Question: When I plot the survfit plot of data with two different censoring events, the overall plot (s0) doesnt start at time = 0, pstate = 100%, but jumps to 100% when the first cencoring event occurs.

Here you can see in an example, where the jump occurs at time 1, that is the first cencoring event.
'''
library(survival)
library(ggfortify)
library(tidyverse)
set.seed(1337)
dummy_data = tibble(time = sample.int(100, 100, replace = TRUE),
event = sample.int(3, 100, replace = TRUE))%>%
mutate(event = factor(event))
kaplanMeier <- survfit(Surv(time, event) ~ 1, data=dummy_data)
autoplot(kaplanMeier, facets = TRUE)
'''
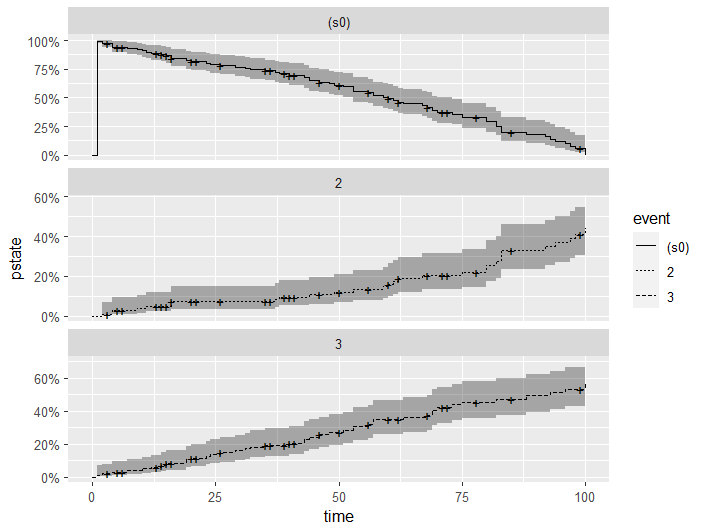
Answer: This does seem to be a bug in ggfortify. As a temporary fix, you can set the survival percentage at t = 0 to 100% by doing:
'''
p <- autoplot(kaplanMeier, facets = TRUE)
p$layers[[1]]$data[1, c(5, 7, 8)] <- 1
p
'''
<URL>